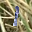
Label: 1